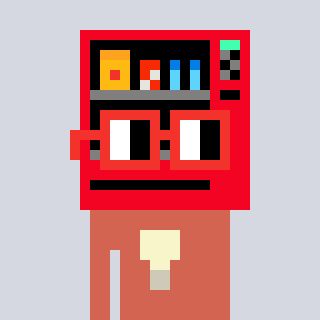
a pixel art character with square red glasses, a vending machine-shaped head and a peachy-colored body on a cool background